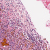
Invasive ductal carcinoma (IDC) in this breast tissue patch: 0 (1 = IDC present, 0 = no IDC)